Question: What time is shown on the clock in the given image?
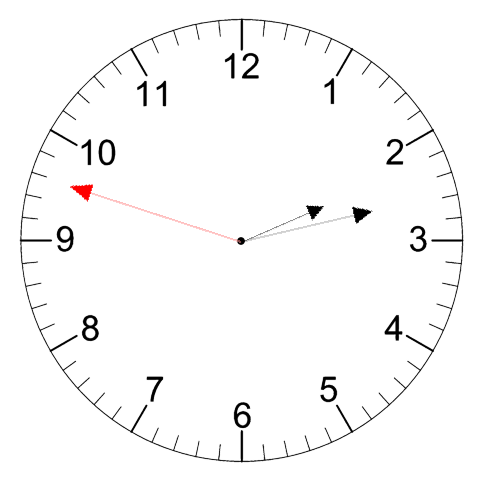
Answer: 02:12:48